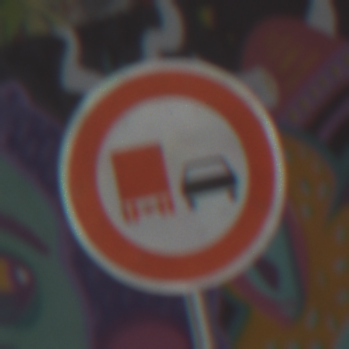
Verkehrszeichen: UeberholverbotKraftfahrzeuge
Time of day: Midday
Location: Roofed (Special)
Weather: Overcast
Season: NotSpecified
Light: Natural